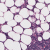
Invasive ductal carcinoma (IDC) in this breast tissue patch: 0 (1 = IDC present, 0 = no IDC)